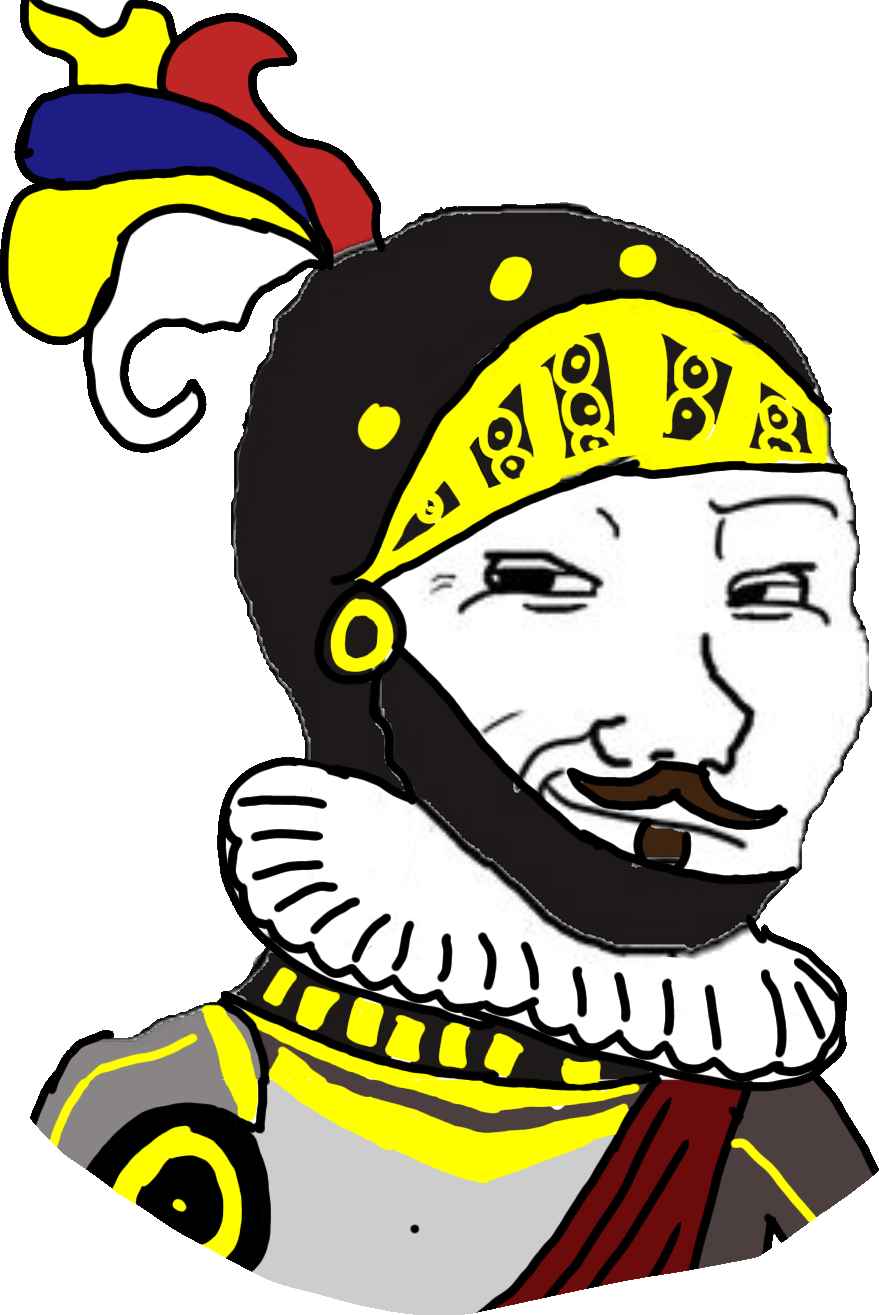
Label: 5_Smugjak